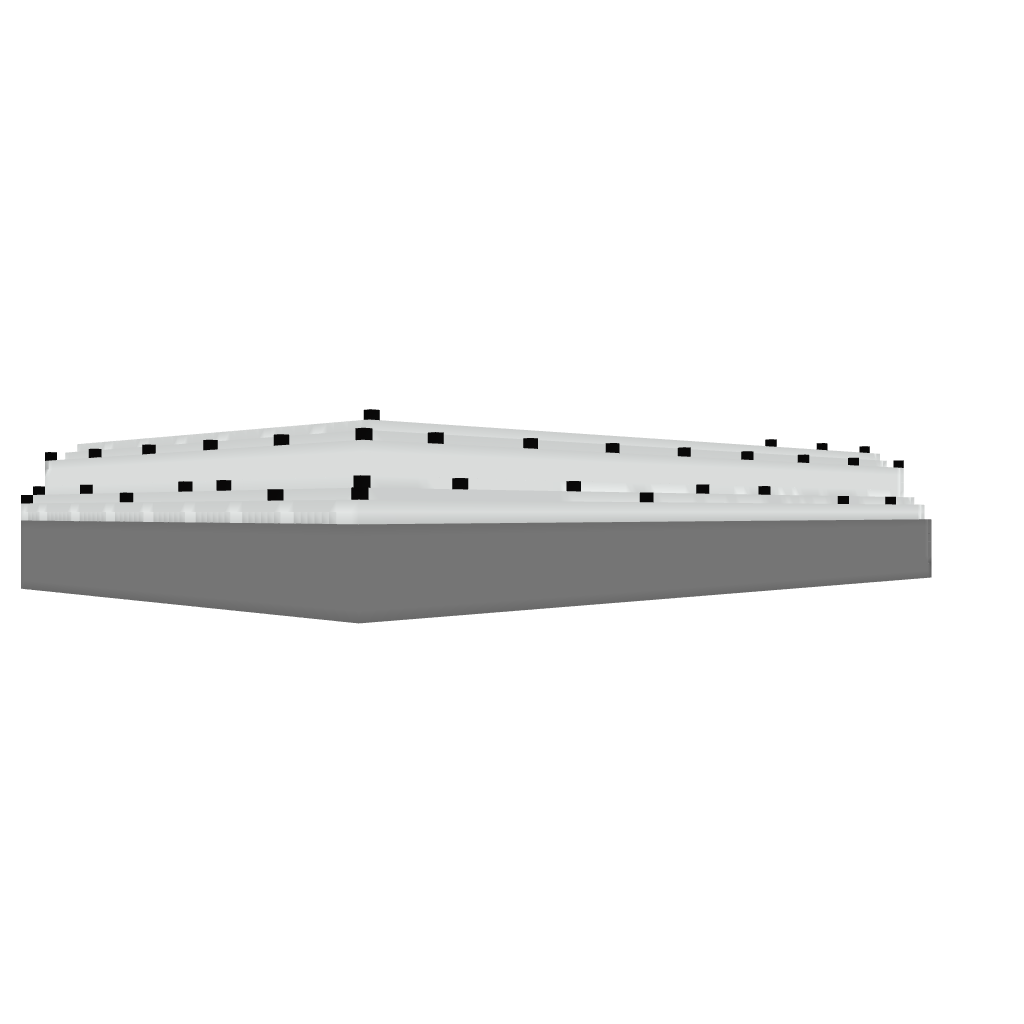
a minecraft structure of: Redstone Binary Calculator